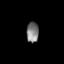
Tissue: lung
Cell type: Epithelial cells
Senescence score: 0.1218
Nuclear area (px): 242
Mean DAPI intensity: 126.492